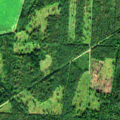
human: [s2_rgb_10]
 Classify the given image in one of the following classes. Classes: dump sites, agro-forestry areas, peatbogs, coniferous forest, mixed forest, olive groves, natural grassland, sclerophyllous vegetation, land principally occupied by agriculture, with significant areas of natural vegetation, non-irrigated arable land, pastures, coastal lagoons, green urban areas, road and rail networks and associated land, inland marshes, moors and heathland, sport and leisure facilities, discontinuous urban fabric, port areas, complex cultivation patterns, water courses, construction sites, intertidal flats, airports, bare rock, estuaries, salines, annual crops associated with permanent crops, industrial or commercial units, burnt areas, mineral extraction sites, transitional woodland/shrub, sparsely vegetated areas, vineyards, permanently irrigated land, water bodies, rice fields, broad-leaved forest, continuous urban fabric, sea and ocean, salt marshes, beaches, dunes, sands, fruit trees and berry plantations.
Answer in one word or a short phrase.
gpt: non-irrigated arable land, broad-leaved forest, mixed forest, transitional woodland/shrub